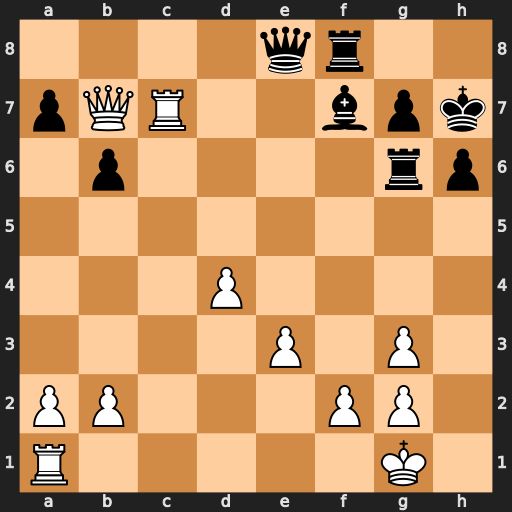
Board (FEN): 4qr2/pQR2bpk/1p4rp/8/3P4/4P1P1/PP3PP1/R5K1
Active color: w
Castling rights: -
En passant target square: -
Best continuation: Re7 Qb5 Rxf7 Rxf7 Qxf7